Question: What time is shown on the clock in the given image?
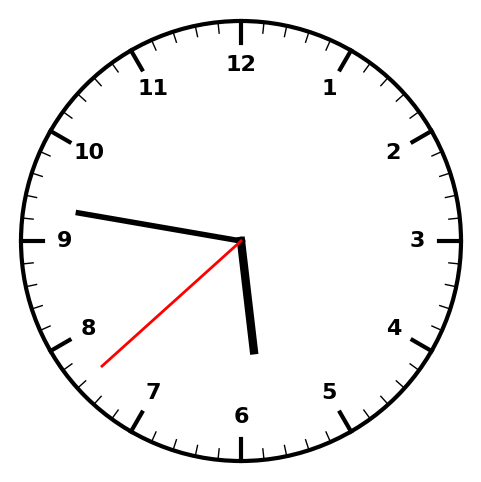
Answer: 05:46:38